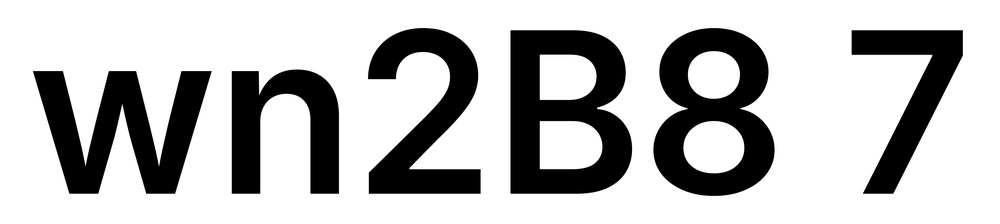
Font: Inter_SemiBold